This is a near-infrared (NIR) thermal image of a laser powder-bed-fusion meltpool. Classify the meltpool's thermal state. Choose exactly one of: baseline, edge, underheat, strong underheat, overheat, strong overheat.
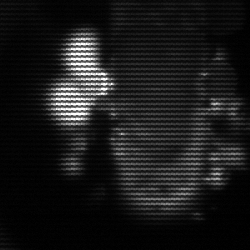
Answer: strong underheat